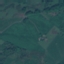
Land use / land cover: Pasture